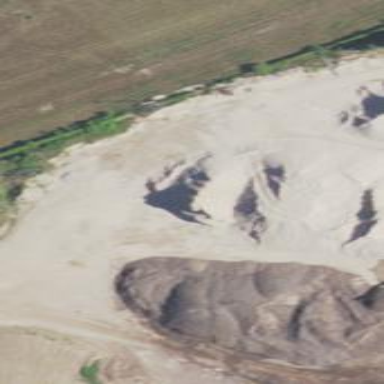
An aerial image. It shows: Spoil heap created by human activity.